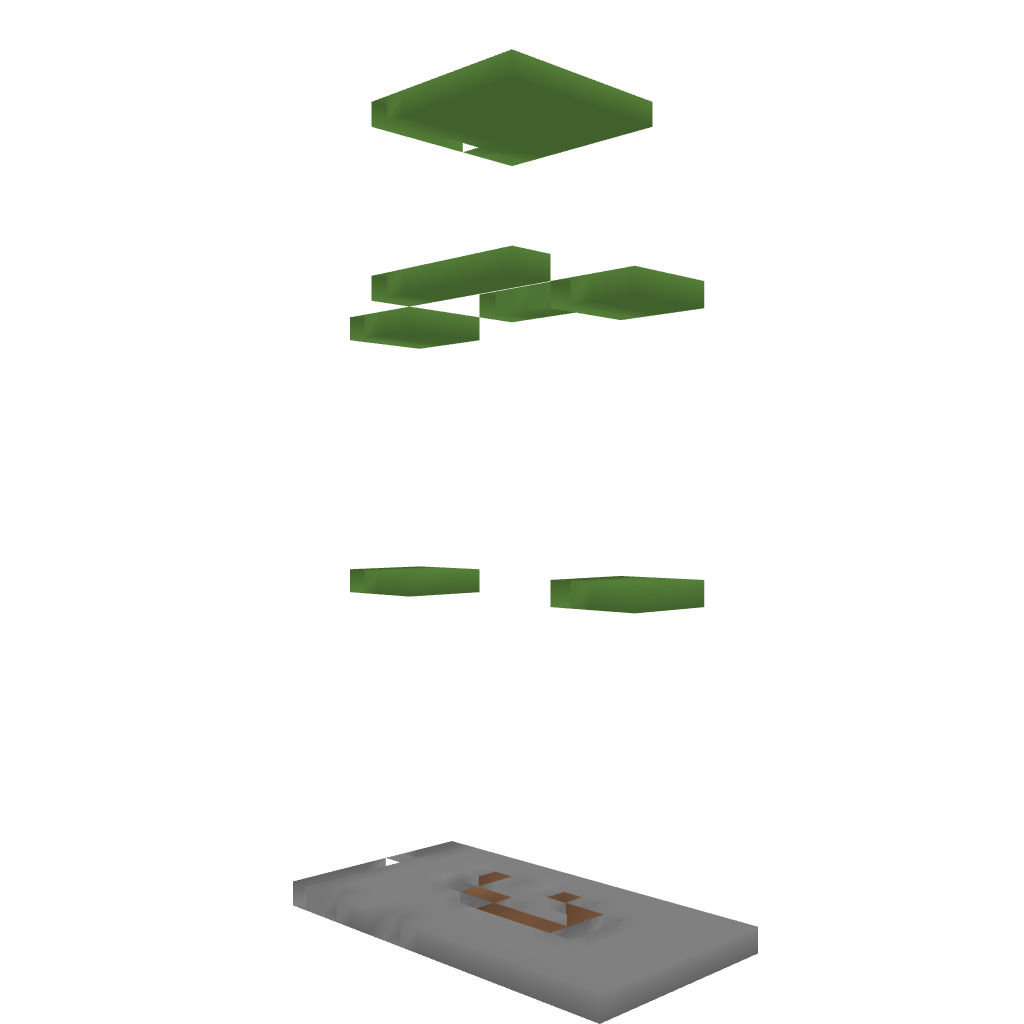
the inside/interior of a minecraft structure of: TNTskin